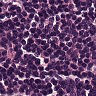
Metastatic tissue present: no